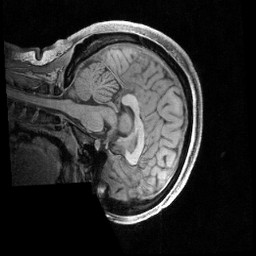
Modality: T1w
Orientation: sagittal
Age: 26
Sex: female
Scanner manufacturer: siemens
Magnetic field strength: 3 T
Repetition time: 2.4 s
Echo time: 0.00231 s